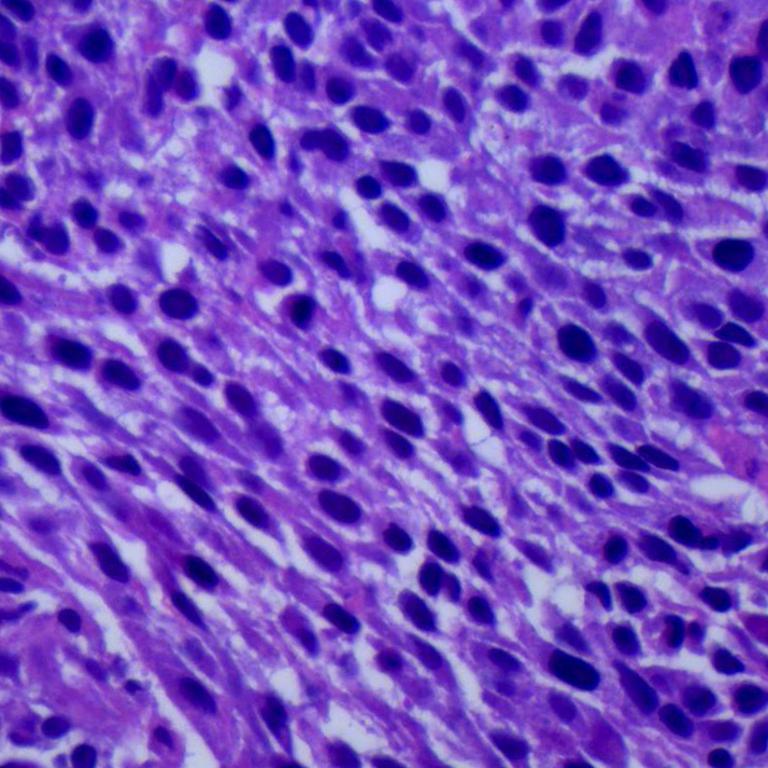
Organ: lung
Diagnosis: squamous carcinomas